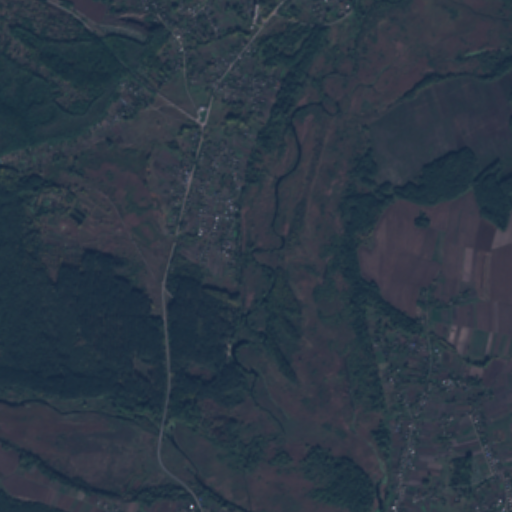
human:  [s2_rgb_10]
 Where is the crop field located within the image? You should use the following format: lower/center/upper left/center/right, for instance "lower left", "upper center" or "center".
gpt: The crop field is located in the upper right of the image.
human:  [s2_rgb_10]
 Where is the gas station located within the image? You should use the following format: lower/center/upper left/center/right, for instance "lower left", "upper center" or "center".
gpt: The gas station is located in the upper center of the image.
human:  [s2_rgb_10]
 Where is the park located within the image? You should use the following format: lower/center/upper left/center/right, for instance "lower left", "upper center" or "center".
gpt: The park is located in the upper left of the image.
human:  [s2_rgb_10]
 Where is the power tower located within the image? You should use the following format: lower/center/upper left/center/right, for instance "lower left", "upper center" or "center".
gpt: There is no power tower in the image.